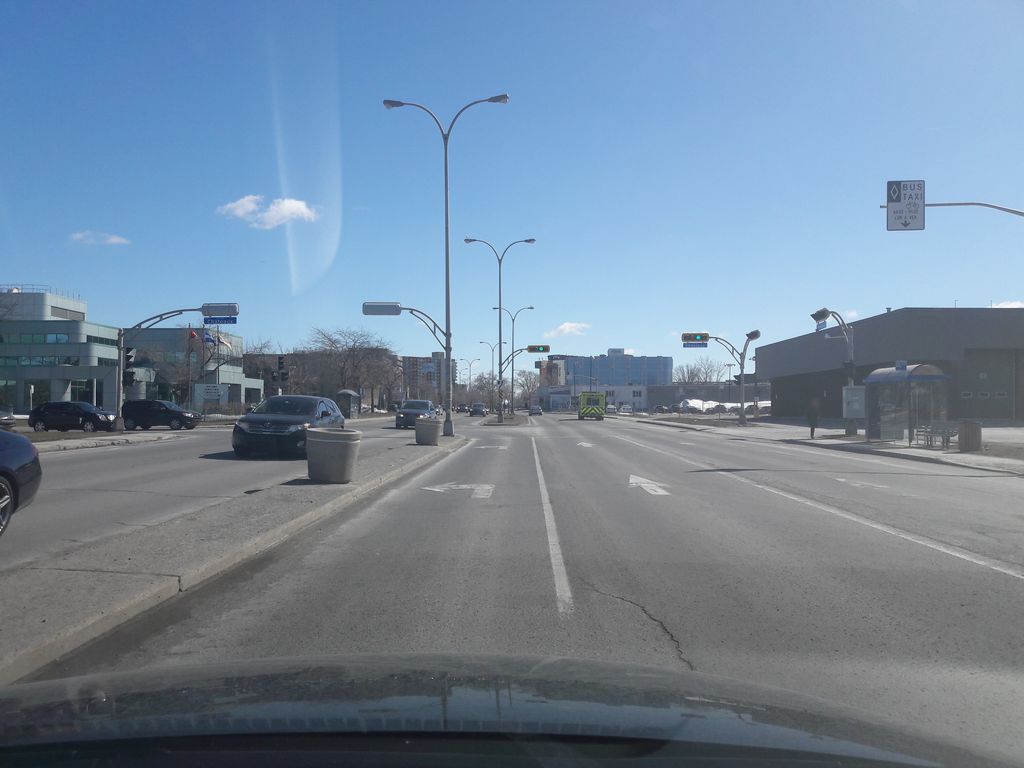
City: montreal